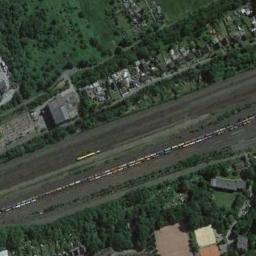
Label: railway